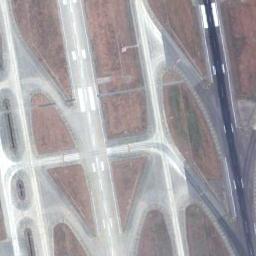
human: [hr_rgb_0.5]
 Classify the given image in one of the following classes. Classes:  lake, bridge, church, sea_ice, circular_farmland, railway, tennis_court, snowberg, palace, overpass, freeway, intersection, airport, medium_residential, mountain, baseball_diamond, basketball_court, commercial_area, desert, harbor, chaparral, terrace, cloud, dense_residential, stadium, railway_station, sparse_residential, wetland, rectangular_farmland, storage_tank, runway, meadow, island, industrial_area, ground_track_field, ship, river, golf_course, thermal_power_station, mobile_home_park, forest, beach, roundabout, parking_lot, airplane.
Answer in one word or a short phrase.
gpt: runway